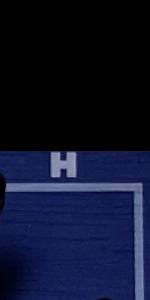
Label: Empty